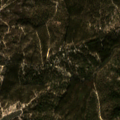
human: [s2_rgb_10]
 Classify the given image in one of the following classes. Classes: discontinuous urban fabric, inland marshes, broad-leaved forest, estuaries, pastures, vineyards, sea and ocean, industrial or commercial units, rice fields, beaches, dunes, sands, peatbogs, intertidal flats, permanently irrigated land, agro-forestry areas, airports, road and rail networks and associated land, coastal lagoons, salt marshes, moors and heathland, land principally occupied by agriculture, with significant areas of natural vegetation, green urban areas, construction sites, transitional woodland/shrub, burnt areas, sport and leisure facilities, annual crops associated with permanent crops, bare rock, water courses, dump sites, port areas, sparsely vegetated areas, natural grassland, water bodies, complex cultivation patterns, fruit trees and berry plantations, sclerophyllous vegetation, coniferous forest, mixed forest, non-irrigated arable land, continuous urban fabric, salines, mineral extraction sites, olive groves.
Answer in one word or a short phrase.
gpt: broad-leaved forest, transitional woodland/shrub